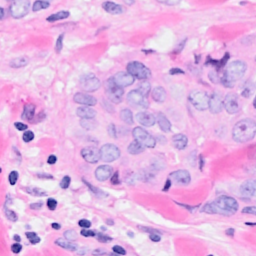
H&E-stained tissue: Breast